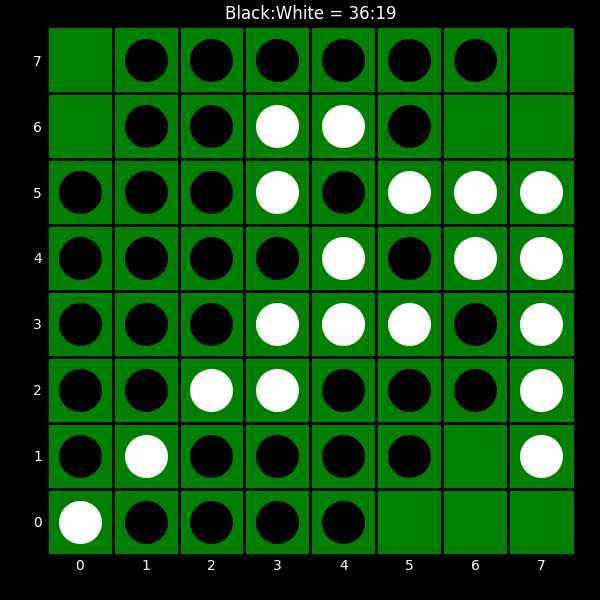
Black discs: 36
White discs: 19